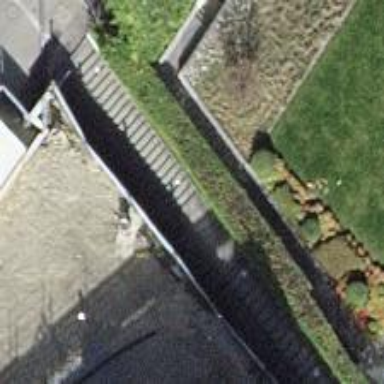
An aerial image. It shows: Road with steps.